Aerial crown-view tile of a tropical tree (Barro Colorado Island, Panama), acquired 20250915:
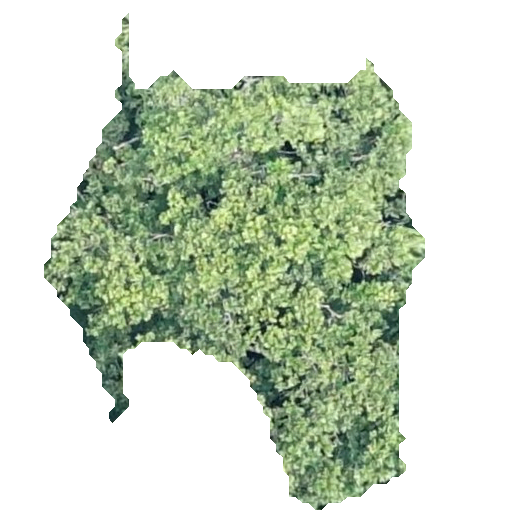
Species: Anacardium excelsum
GBIF accepted scientific name: Anacardium excelsum
Crown area: 155.327 m²